Question: I'm seeing these all over the place but I'm wondering what controls are used here?
1. What is the thing with the arrow pointing right? Is it a UIRoundRectButton with a ">" (greater than) character?
2. What is the box with the rounded corners below which allows separaring content using a horzontal line? Also looks like a button...

Thanks!!
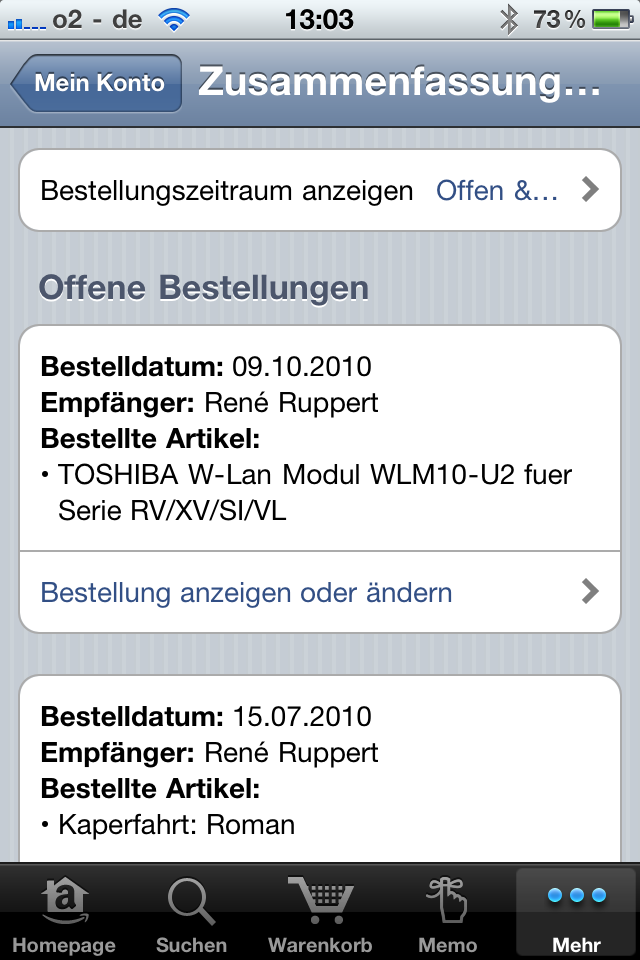
Answer: It's just setting the proper accessory type: <URL> Go to accessory type there.